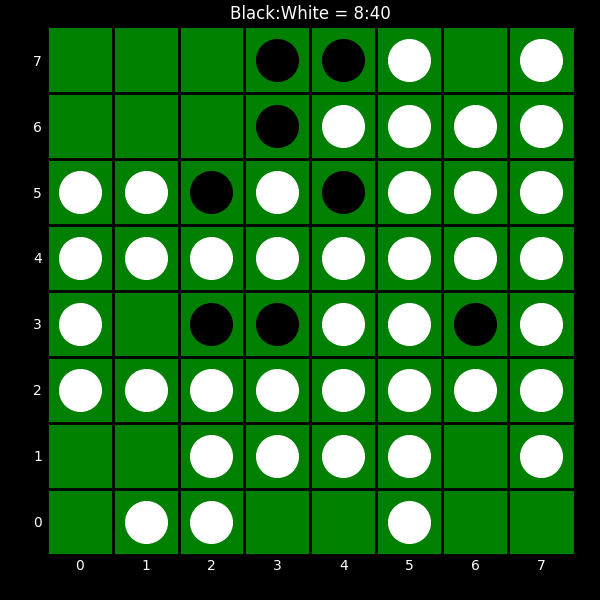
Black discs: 8
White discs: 40